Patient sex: M
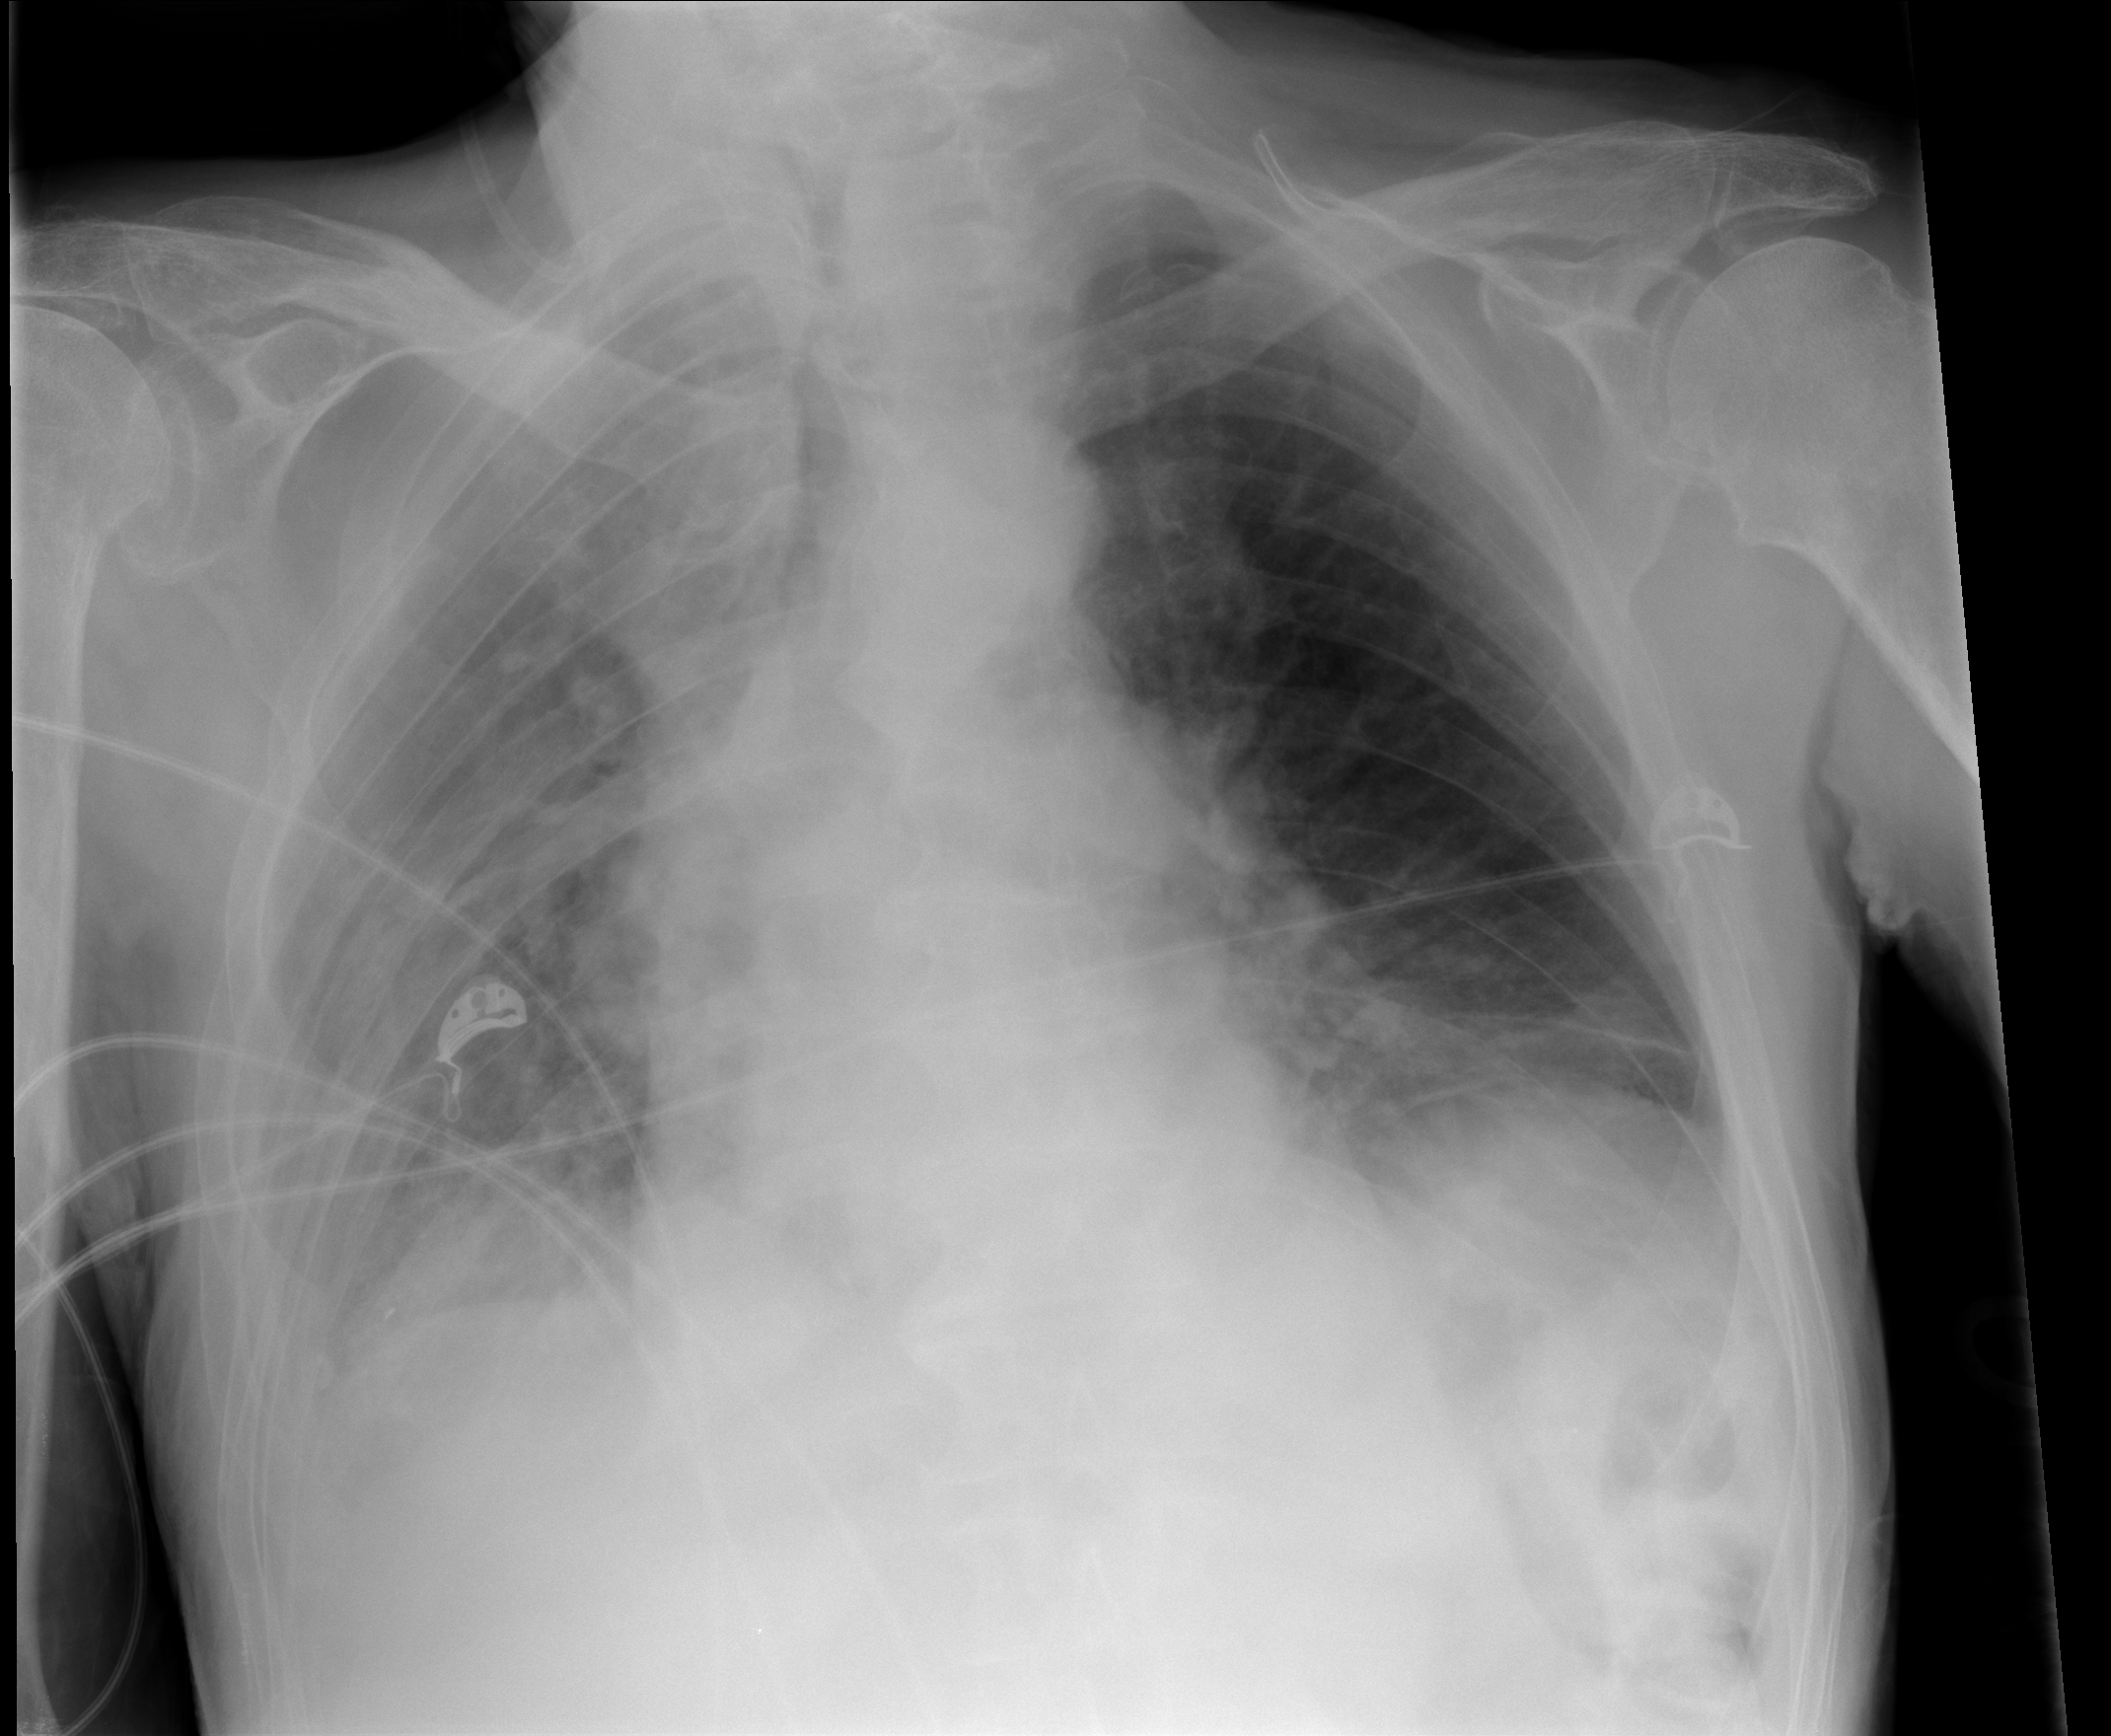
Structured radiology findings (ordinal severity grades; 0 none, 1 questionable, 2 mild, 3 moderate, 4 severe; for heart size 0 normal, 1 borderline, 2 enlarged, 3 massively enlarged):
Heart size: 0
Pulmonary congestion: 2
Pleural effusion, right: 2
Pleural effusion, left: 0
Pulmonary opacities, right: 2
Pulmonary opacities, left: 0
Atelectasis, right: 2
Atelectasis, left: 2